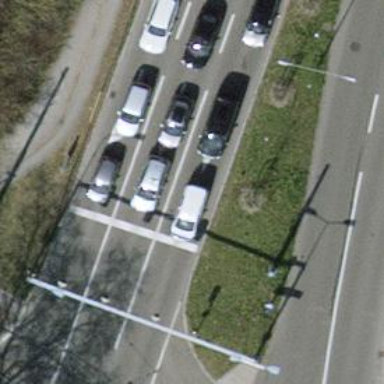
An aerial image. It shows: Road with traffic signals.